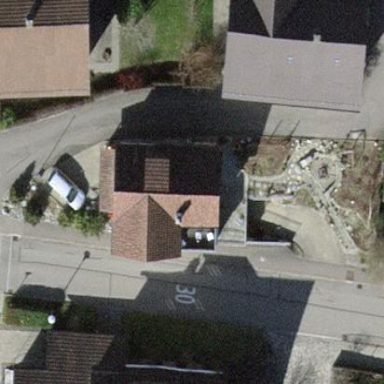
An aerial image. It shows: Detached building with gabled roof made of roof tiles.